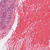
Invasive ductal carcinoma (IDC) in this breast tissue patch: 0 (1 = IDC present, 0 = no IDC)